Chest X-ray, PA view. Patient: 47 years old, sex F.
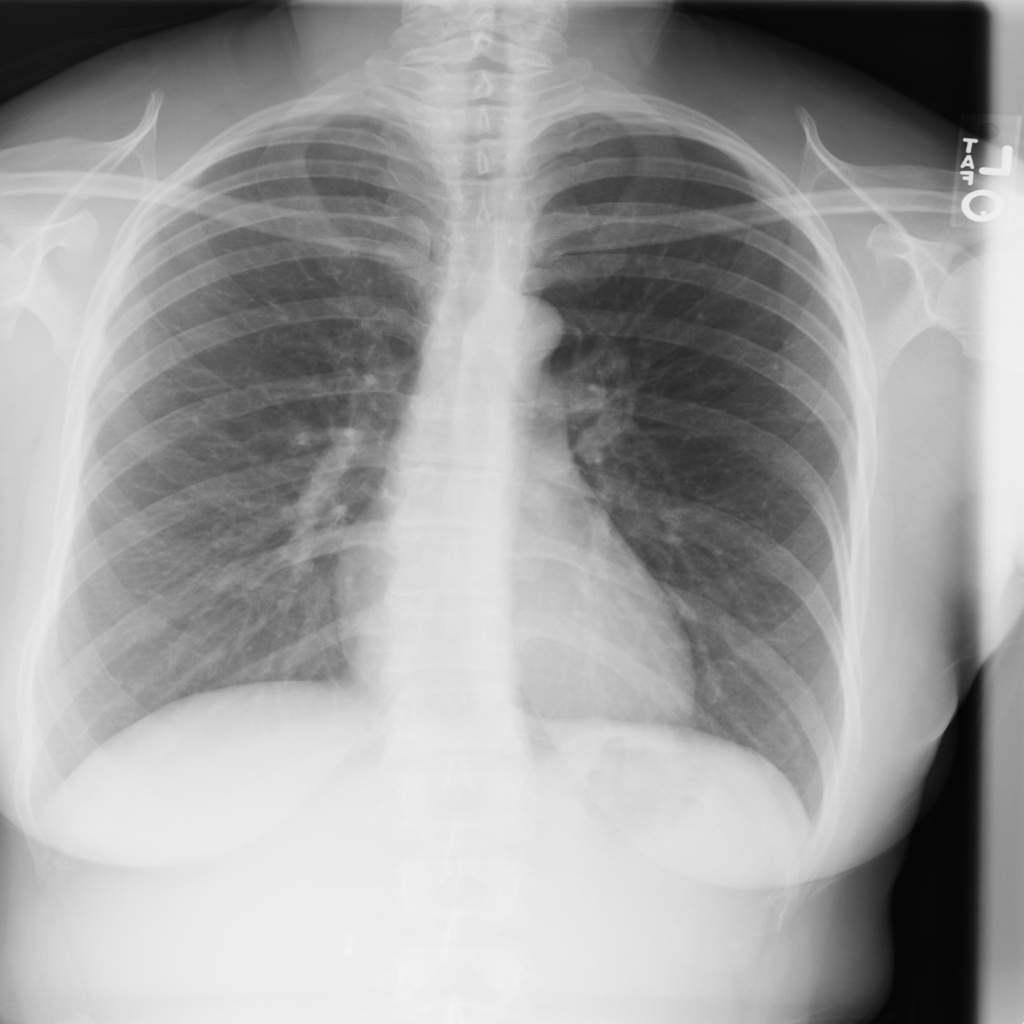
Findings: No Finding